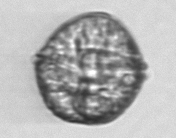
Label: Dinophyceae